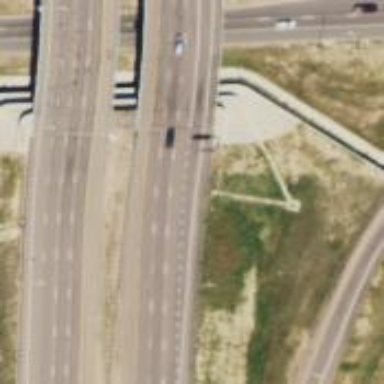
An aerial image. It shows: Asphalt motorway.